Interaction volume radius: 5 \u00c5
Interaction volume height: 35 \u00c5
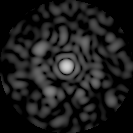
Disorder parameter: 0.8